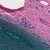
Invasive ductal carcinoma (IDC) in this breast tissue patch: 1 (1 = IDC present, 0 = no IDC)